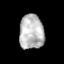
Tissue: prostate
Cell type: T cells
Senescence score: 0.1685
Nuclear area (px): 834
Mean DAPI intensity: 186.055